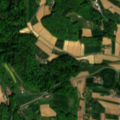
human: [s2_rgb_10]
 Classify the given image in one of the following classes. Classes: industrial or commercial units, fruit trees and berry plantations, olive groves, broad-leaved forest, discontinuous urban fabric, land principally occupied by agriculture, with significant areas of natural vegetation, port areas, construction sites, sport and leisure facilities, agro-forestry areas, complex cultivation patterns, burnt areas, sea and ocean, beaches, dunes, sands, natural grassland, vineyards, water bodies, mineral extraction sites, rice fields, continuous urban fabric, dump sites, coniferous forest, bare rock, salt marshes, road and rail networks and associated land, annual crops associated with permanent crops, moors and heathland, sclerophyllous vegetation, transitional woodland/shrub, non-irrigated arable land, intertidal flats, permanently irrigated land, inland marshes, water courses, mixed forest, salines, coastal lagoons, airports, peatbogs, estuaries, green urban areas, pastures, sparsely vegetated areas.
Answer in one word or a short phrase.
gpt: non-irrigated arable land, complex cultivation patterns, broad-leaved forest